Question: I work on this project that includes regions of Croatia for search real estates. So I try to get every region on hover to change color from blue to orange. I try to go with javascipt on hover and png, but no good. I only cut image like that and get square images that go one above another. Does anybody have a idea, or work on same stuff to give me guidelines. Customer don't wont a flash.

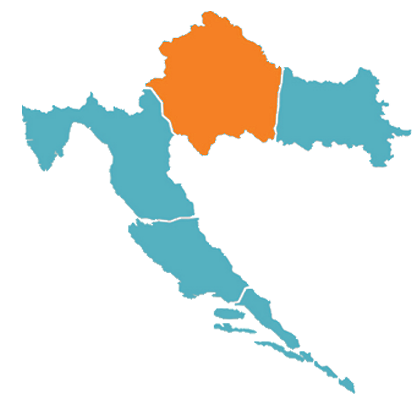
Answer: You can use SVG:
1) You download svg world map or Croatia map(in this case skip step 2) from that internets
2) Open it in any program that can edit svg(I prefer Adobe Illustrator) and remove all the regions except Croatia
3) Load the result svg file to your document
4) Via pure js or Jquery bind svg 'polyline' or any other element you have to change its 'fill' attribute on mouseenter.